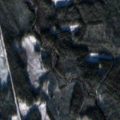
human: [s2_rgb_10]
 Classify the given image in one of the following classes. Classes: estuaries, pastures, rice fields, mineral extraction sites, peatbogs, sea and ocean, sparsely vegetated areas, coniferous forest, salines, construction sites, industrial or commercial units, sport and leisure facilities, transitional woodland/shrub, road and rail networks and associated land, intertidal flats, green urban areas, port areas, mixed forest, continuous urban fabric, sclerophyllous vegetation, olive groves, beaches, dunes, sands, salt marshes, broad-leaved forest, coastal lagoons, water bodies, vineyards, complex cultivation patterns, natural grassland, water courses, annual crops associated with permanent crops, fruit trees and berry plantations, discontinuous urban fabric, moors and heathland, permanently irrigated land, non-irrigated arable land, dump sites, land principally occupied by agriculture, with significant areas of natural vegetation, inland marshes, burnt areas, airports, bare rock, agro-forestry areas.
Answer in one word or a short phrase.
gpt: coniferous forest, mixed forest, transitional woodland/shrub